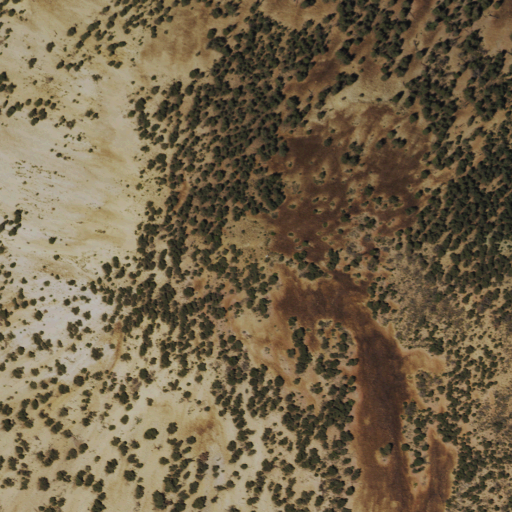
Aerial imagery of mountain in Nevada named Grapevine Peak containing evergreen forest and shrub